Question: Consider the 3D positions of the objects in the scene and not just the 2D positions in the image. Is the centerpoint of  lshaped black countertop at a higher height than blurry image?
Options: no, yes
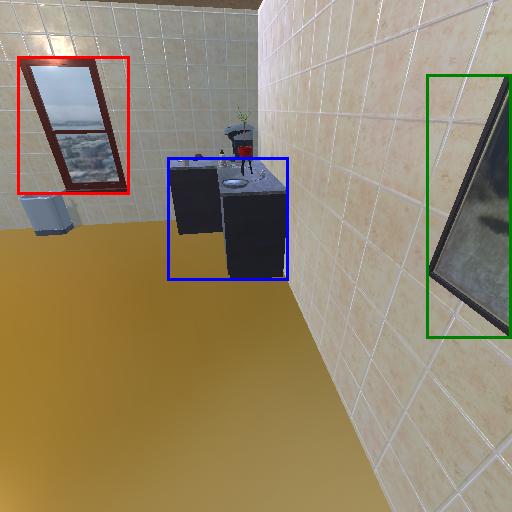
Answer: no